Question: I'm having some trouble exporting a simple scatterplot to a pdf file in ggplot2. Specifically when I set the tick mark length to a negative value (essential), the tick mark labels merge with the axis line (as shown below).

The figure appears normally in the plot window of rstudio but when I export to pdf the problem occurs. Altering 'vjust' in 'axis.text.x' doesn't seem to be helping at all. I've also tried manipulating the plot margins.
Is anyone aware of a way of moving the labels away from the axis in such a situation?
Hopefully the code below should replicate the issue.
'''
data = data.frame(xvar = seq(1:20), yvar = seq(1:20), labvar = rep(c("A", "B"), 10))
require(ggplot2)
require(gridExtra)
p <- ggplot(data = data, aes(x = xvar, y = yvar)) + geom_point() +
facet_wrap(~labvar, scales = "fixed") +
theme_classic()+
theme(axis.ticks.length=unit(-0.1, "cm"),
axis.text.x=element_text(vjust = 0))
p
'''
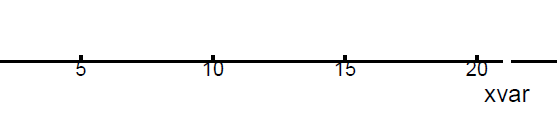
Answer: Try using 'axis.ticks.margin':
'''
p + theme(axis.ticks.margin = unit(5, "lines"))
'''

---
I notice that the documentation for '?theme' now includes a list of all theme elements and what they do.